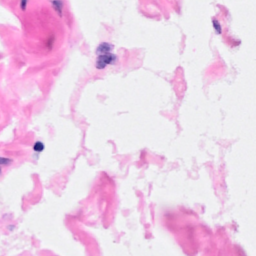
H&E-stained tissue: Breast